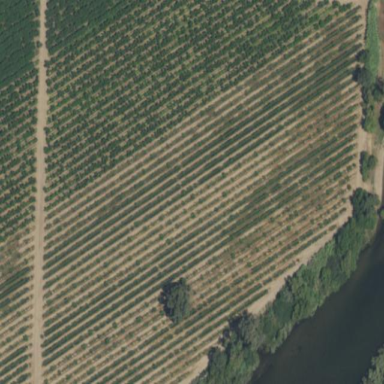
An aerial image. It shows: Orchard.